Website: slack
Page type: billing-address
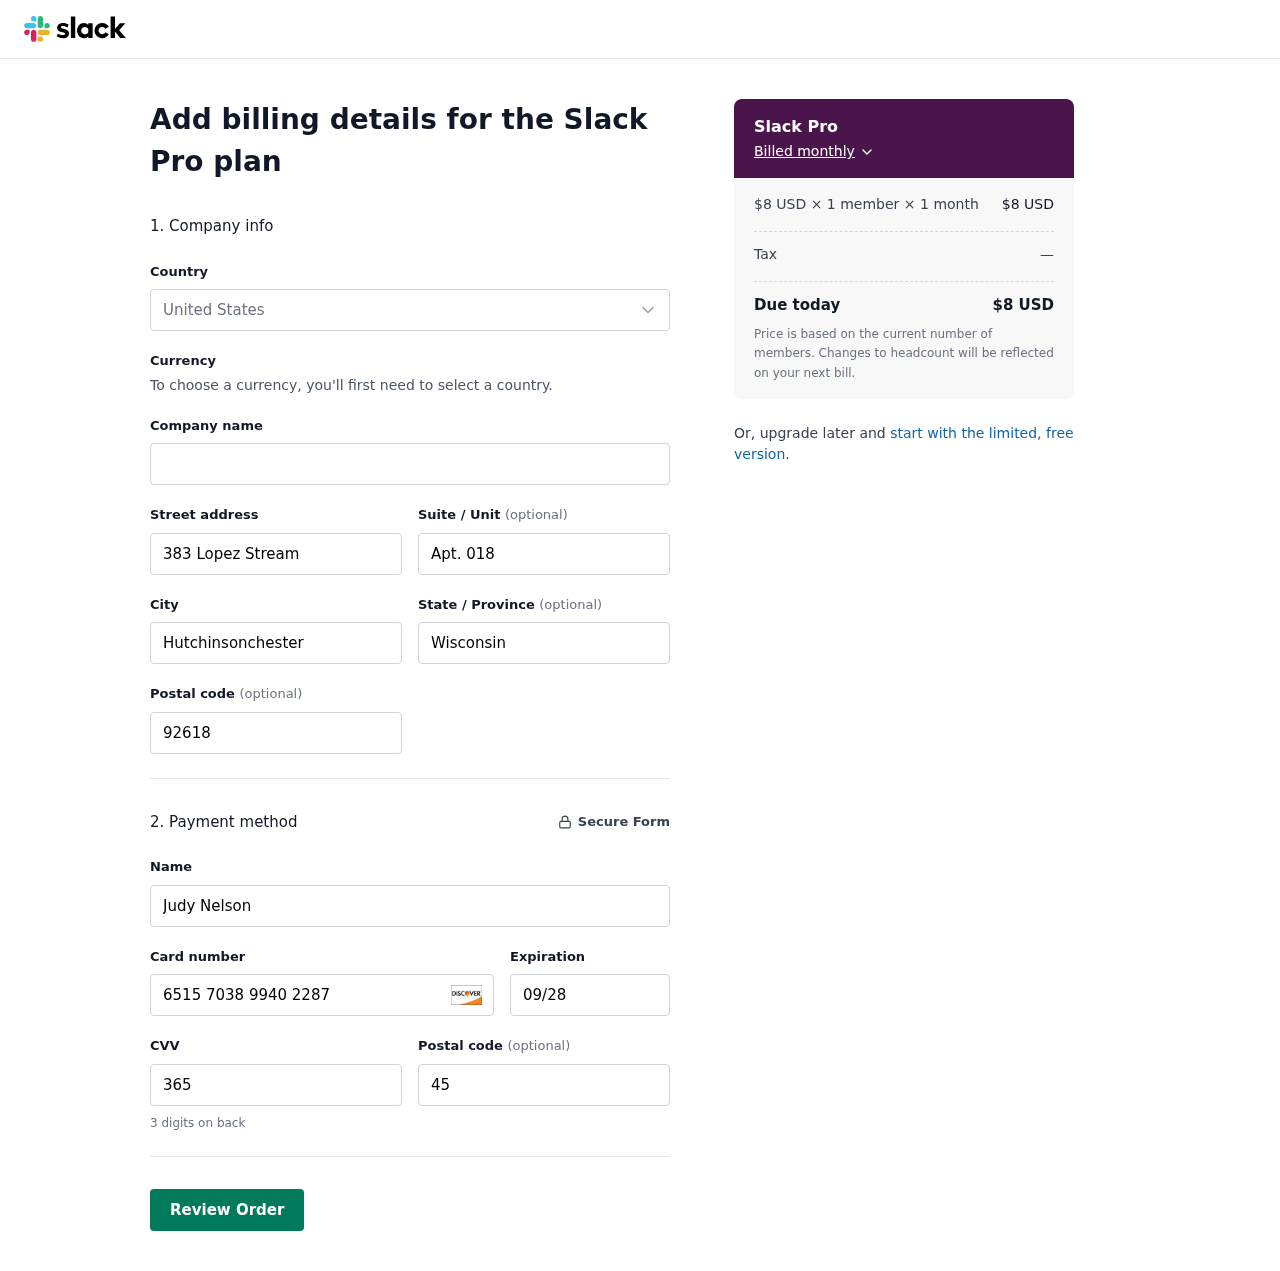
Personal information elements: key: PII_CARD_CVV
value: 365
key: PII_CARD_EXPIRY
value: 09/28
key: PII_CARD_NUMBER
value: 6515 7038 9940 2287
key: PII_CITY
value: Hutchinsonchester
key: PII_COUNTRY
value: United States
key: PII_FULLNAME
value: Judy Nelson
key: PII_POSTCODE
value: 92618
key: PII_POSTCODE2
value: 45019
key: PII_STATE
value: Wisconsin
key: PII_STREET
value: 383 Lopez Stream
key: PII_STREET2
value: Apt. 018
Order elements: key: ORDER_PLAN_PRICE
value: $8 USD
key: ORDER_NUM_MEMBERS
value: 1 member
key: ORDER_NUM_MONTHS
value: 1 month
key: ORDER_SUBTOTAL
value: $8 USD
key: ORDER_TAX
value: —
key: ORDER_TOTAL
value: $8 USD